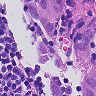
Metastatic tissue present: yes